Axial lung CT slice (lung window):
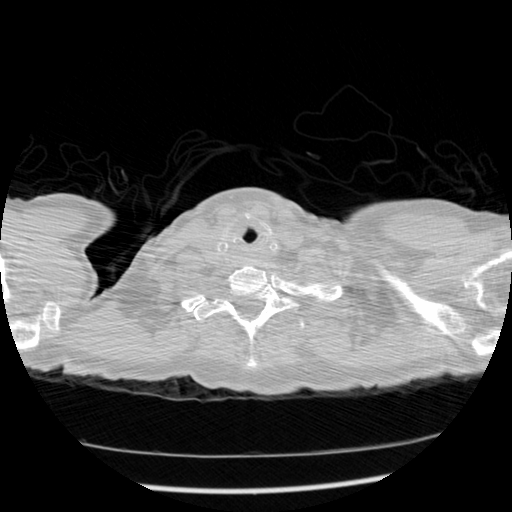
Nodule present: no